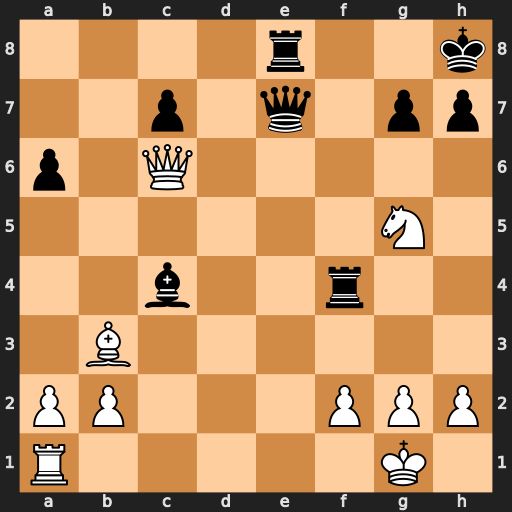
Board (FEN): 4r2k/2p1q1pp/p1Q5/6N1/2b2r2/1B6/PP3PPP/R5K1
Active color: w
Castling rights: -
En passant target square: -
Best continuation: Bxc4 Rxc4 Qxc4